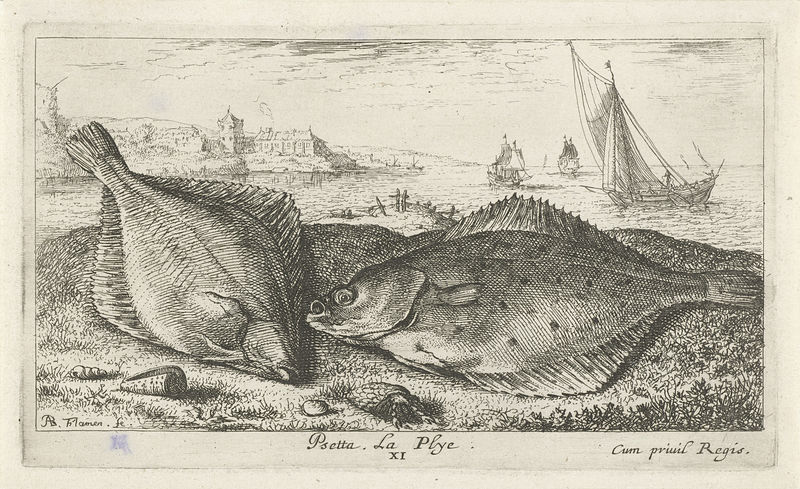
Titel: Twee platvissen op het strand
Künstler: Albert Flamen
Standort: Amsterdam
Institution: Rijksmuseum
Schlagwörter: meer, wasser, landschaft, see, natur, gewässer, boot, boote, segel, segelboot, burg, muschel, muscheln, fische, meerestiere, scholle, flundern